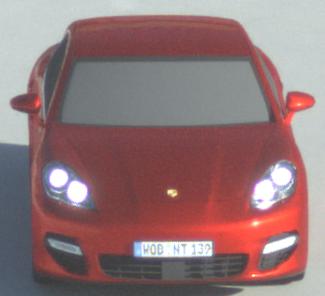
Make: Porsche
Model: Panamera
Detailed model: Panamera (970)
Model produced from: 2010/05
Model produced until: 2013/04
Doors: 5
Color: red
Road condition: dry road
Daytime: morning or afternoon
Contrast: high contrast